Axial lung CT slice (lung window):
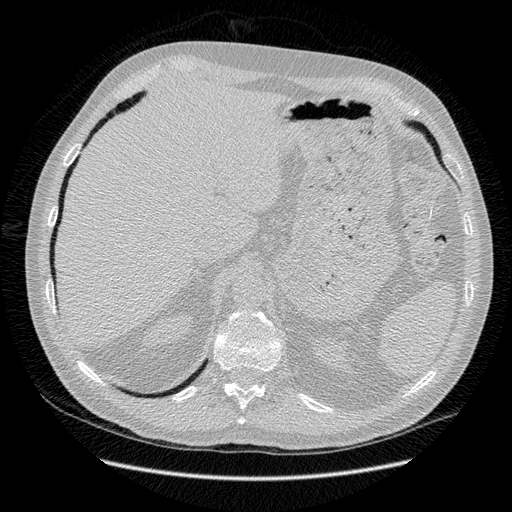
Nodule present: no